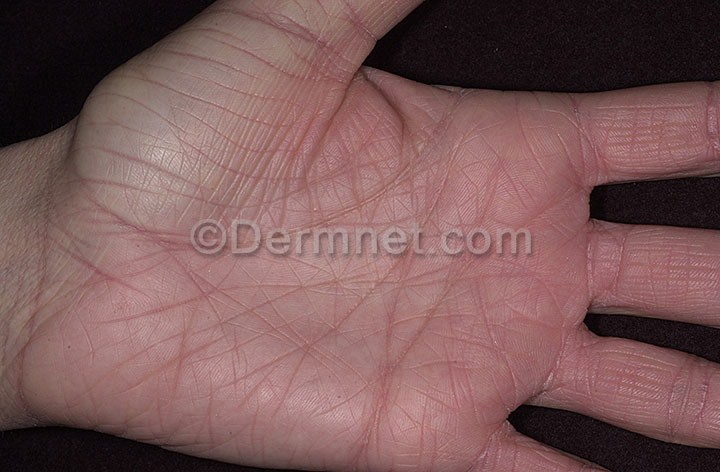
Disease: Atopic Dermatitis Photos